Interaction volume radius: 5 \u00c5
Interaction volume height: 10 \u00c5
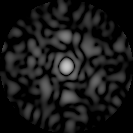
Disorder parameter: 0.819